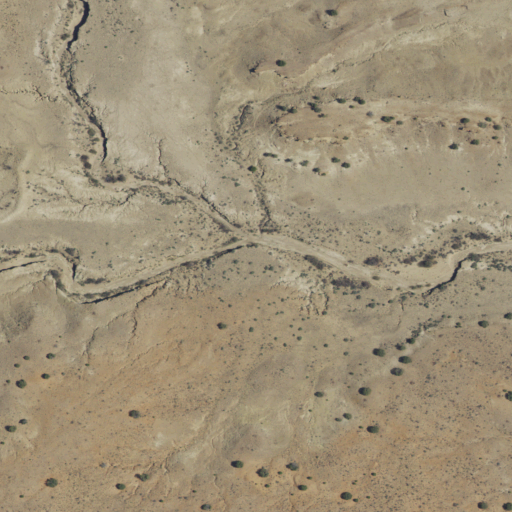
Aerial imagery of valley in New Mexico named Cañon Ignacio Rico containing only shrub